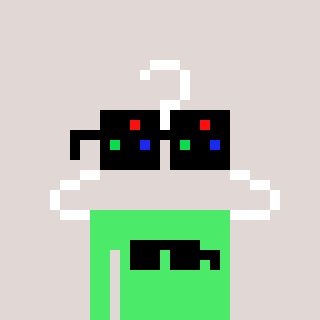
a pixel art character with square black sunglasses, a hanger-shaped head and a teal-colored body on a warm background